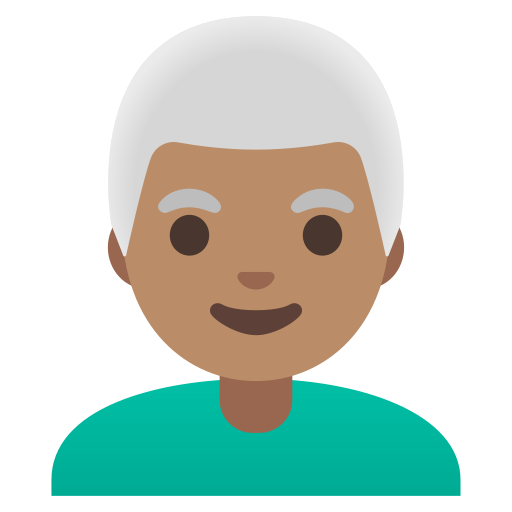
Emoji: 👨🏽‍🦳